Question: I have a problem when i want to serialize below to XML because segment E1WPU03 is optional but when it has a value then I need to put it under segment E1WPU02
I've been try for two days but it end up it writes segmen E1WPU02 first then segment E1WPU03 which doesn't work
How can I do this?

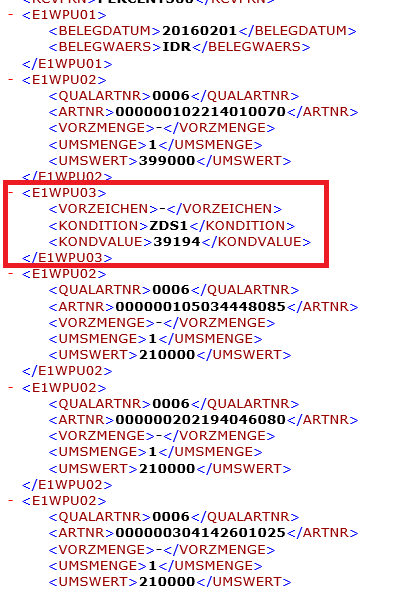
Answer: 'XmlSerializer' doesn't normally interleave elements. You can trick it, however, with a 'List<>' and multiple '[XmlElement(...)]' specifying a type:
'''
class Program
{
static void Main()
{
var root = new MyXmlRoot
{
Items = {
new Bar { },
new Blap { },
new Bar { },
}
};
var ser = new XmlSerializer(typeof(MyXmlRoot));
ser.Serialize(Console.Out, root);
}
}
public abstract class Foo { } // base type used for the list
public class Bar : Foo {
// more props here
}
public class Blap : Foo {
// more props here
}
public class MyXmlRoot
{
private readonly List<Foo> items = new List<Foo>();
[XmlElement("E1WPUO2", typeof(Bar))]
[XmlElement("E1WPUO3", typeof(Blap))]
public List<Foo> Items { get { return items; } }
}
'''
Other elements like 'E1WPU01' do not need to go in 'Items' if there is no need to interleave them - they can go directly on 'MyXmlRoot' (as you probably already have).